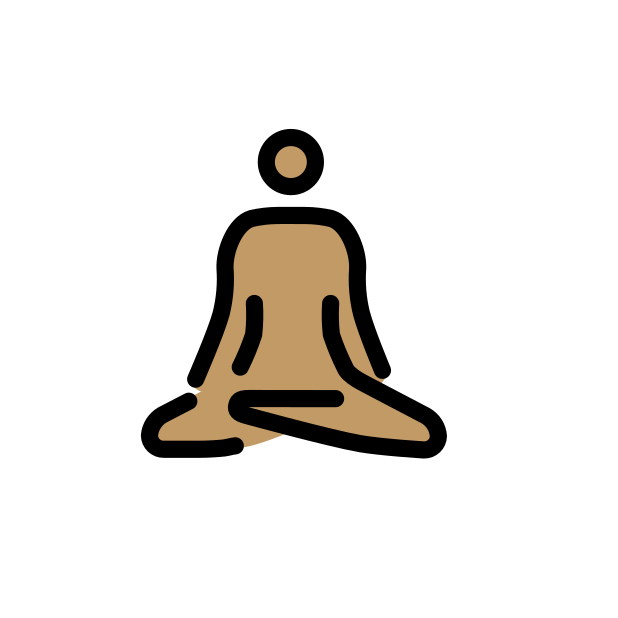
man in lotus position: medium skin tone